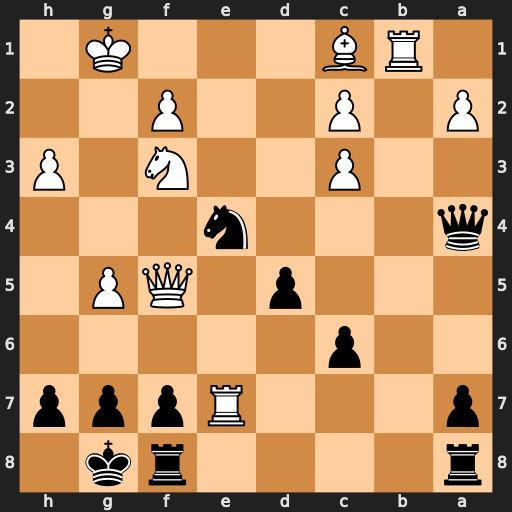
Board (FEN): r4rk1/p3Rppp/2p5/3p1QP1/q3n3/2P2N1P/P1P2P2/1RB3K1
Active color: b
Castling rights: -
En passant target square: -
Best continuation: Qxc2 Nd2 g6 Qf4 Nxd2 Bxd2 Qxb1+